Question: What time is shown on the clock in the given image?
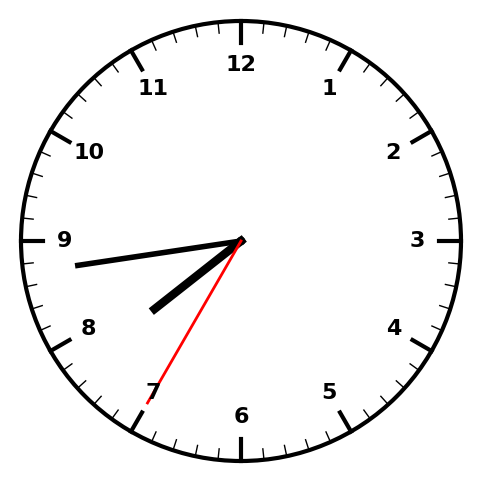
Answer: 07:43:35